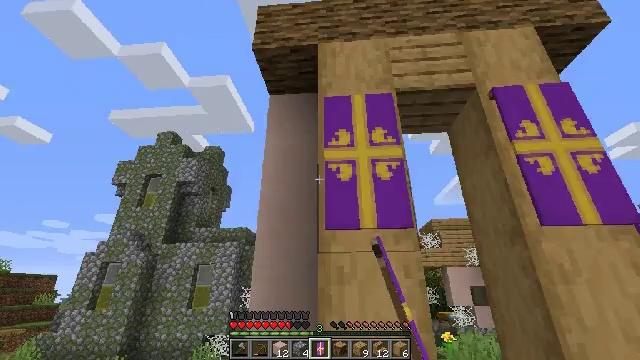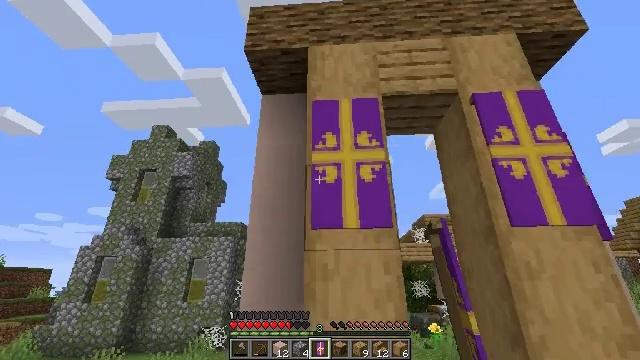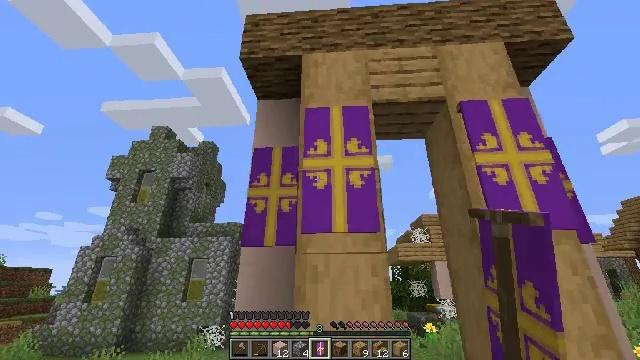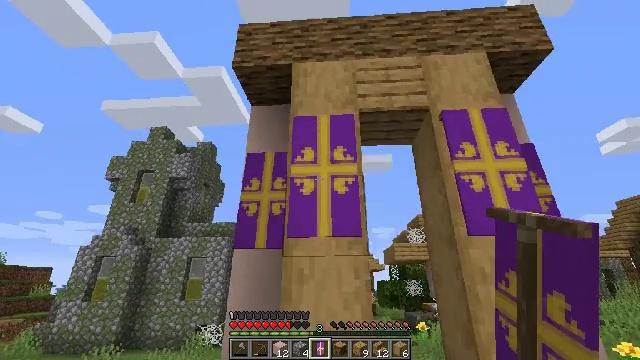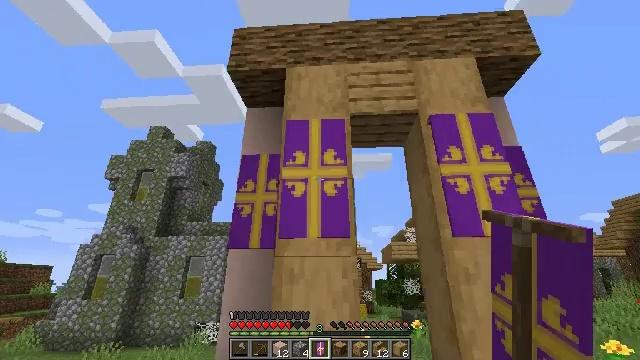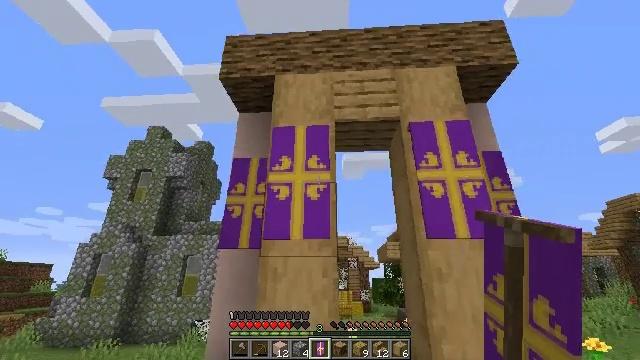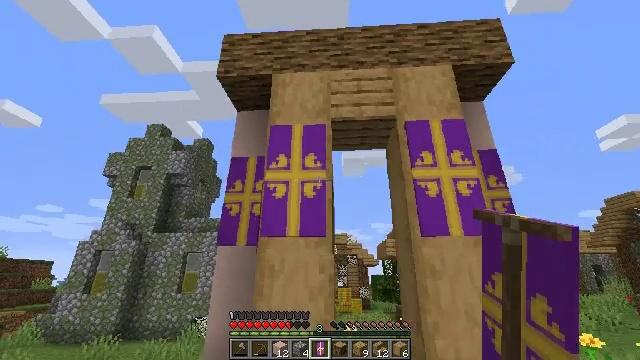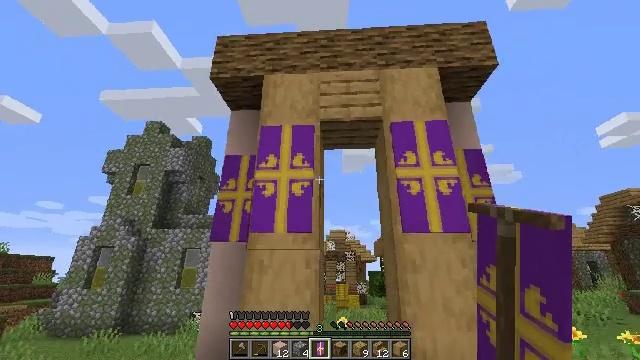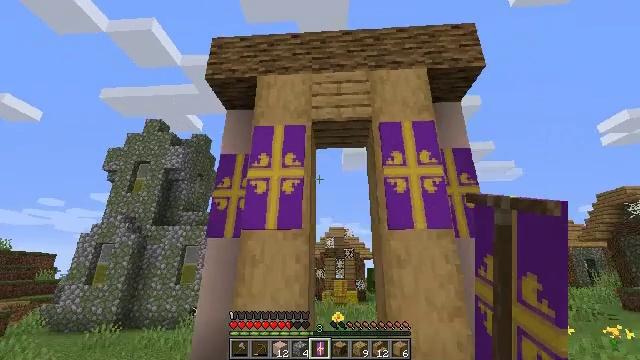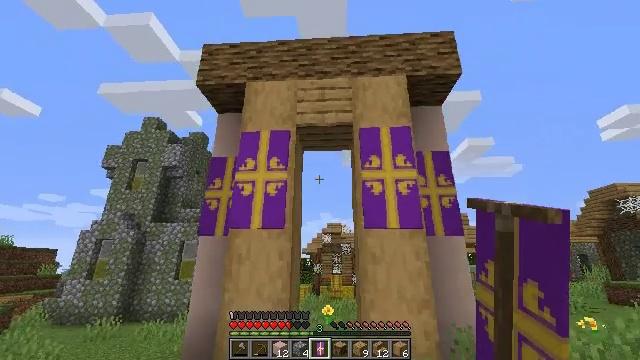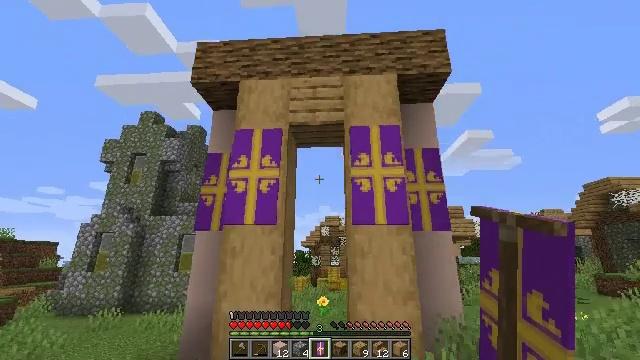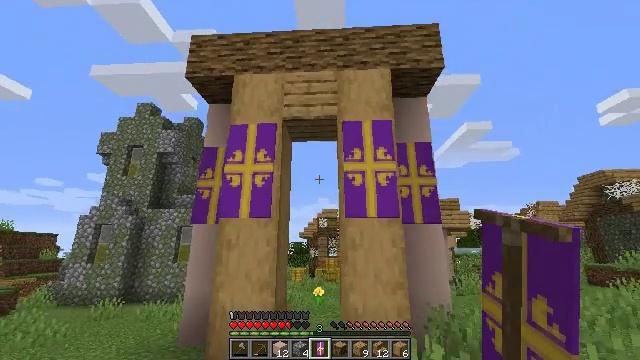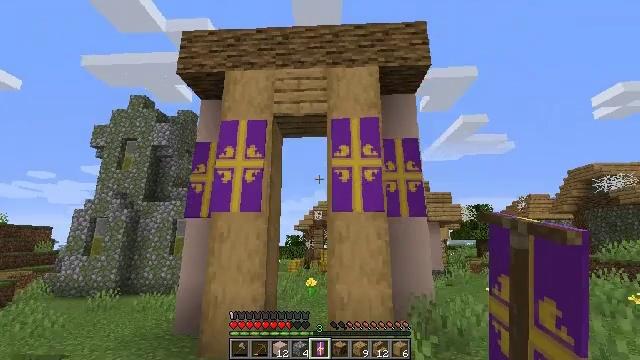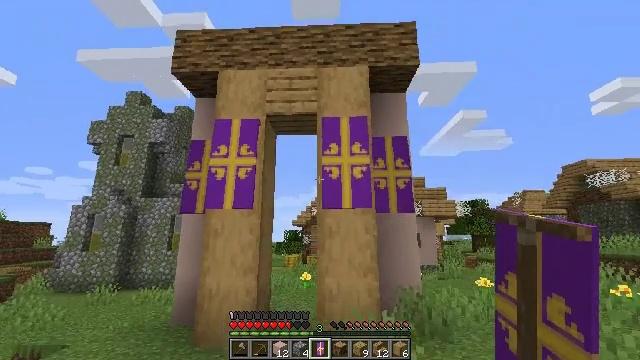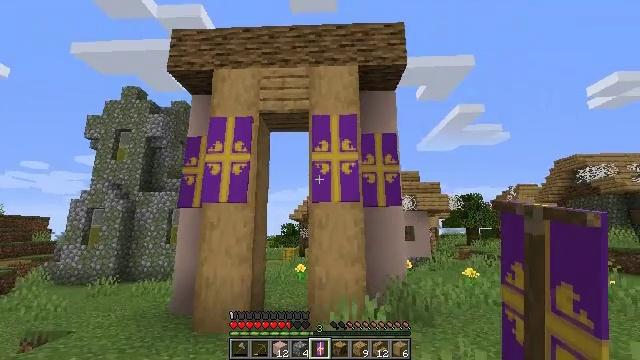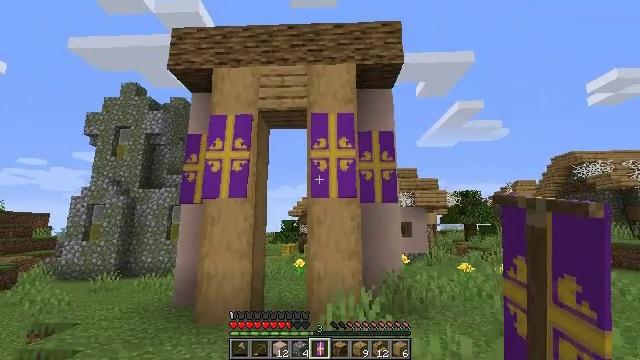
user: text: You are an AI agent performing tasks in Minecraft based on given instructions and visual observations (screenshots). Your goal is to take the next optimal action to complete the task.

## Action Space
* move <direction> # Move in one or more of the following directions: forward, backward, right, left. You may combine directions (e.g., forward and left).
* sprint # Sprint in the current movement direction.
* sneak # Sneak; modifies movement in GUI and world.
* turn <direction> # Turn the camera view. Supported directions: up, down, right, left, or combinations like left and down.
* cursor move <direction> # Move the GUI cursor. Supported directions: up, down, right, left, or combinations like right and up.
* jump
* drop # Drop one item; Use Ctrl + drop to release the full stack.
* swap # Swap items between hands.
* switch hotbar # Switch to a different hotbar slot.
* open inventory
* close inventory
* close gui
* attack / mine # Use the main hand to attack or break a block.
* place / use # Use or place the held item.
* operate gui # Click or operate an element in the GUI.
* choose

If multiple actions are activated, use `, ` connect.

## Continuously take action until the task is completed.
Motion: motion action
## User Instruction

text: Remove the purple wall banner.
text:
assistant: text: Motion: move back and move right, turn down
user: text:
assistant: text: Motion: move back and move right
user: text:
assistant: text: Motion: move back and move right
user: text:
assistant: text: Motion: move back and move right
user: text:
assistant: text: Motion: move back and move right
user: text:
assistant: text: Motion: move back and move right
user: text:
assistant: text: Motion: move back and move right
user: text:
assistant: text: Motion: move back and move right
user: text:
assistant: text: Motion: move back and move right
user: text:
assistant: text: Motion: move back and move right, turn down
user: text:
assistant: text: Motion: move back and move right, turn down
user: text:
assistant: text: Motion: move back and move right, turn down
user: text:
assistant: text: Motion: move back and move right, turn down
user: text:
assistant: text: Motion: move back, turn down
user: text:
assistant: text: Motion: move back
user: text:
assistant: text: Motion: move back, turn down
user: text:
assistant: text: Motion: move back
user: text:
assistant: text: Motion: move back
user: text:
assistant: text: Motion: move back and move left
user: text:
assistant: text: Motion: move back and move left
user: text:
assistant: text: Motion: move back and move left
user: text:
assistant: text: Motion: move back and move left
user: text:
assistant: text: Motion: move back and move left
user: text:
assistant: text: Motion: move left
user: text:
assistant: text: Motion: turn left
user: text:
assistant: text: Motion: no_op
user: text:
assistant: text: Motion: no_op
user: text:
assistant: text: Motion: no_op
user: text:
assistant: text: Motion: no_op
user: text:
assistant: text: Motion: move forward